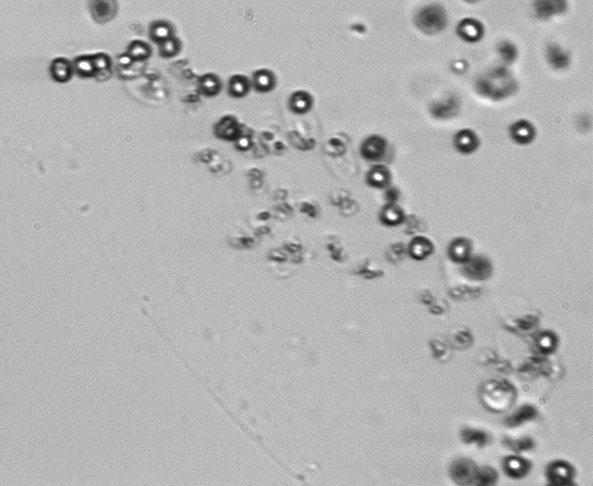
Label: Phaeocystis